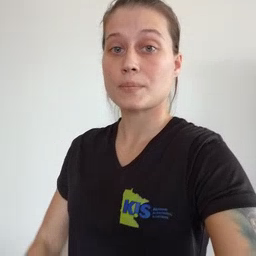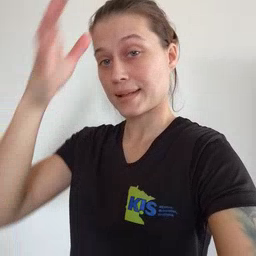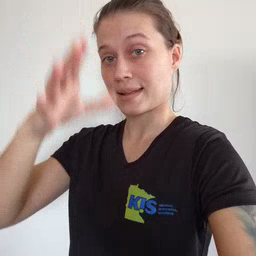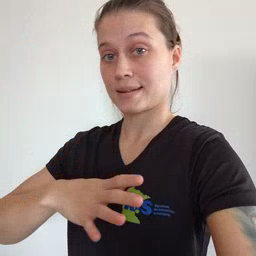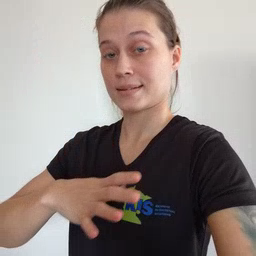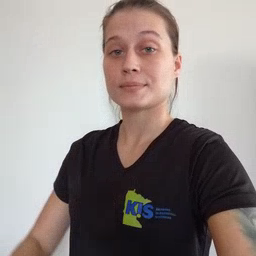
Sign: man